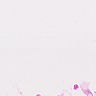
Metastatic tissue present: no